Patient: sex M, age 70
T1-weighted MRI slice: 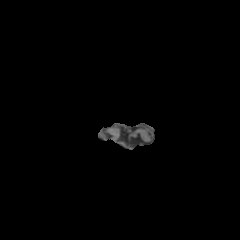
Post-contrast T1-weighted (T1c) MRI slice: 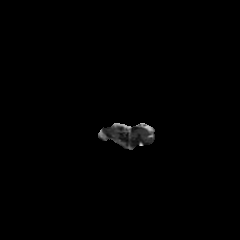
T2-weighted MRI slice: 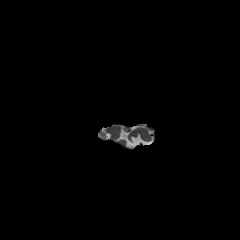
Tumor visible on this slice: no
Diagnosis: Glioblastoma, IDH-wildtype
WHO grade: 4